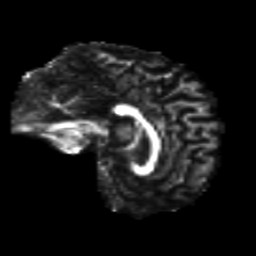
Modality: FA
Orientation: sagittal
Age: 30
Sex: female
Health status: healthy
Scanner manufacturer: siemens
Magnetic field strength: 3 T
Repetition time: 8.6 s
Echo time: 0.095 s